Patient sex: F
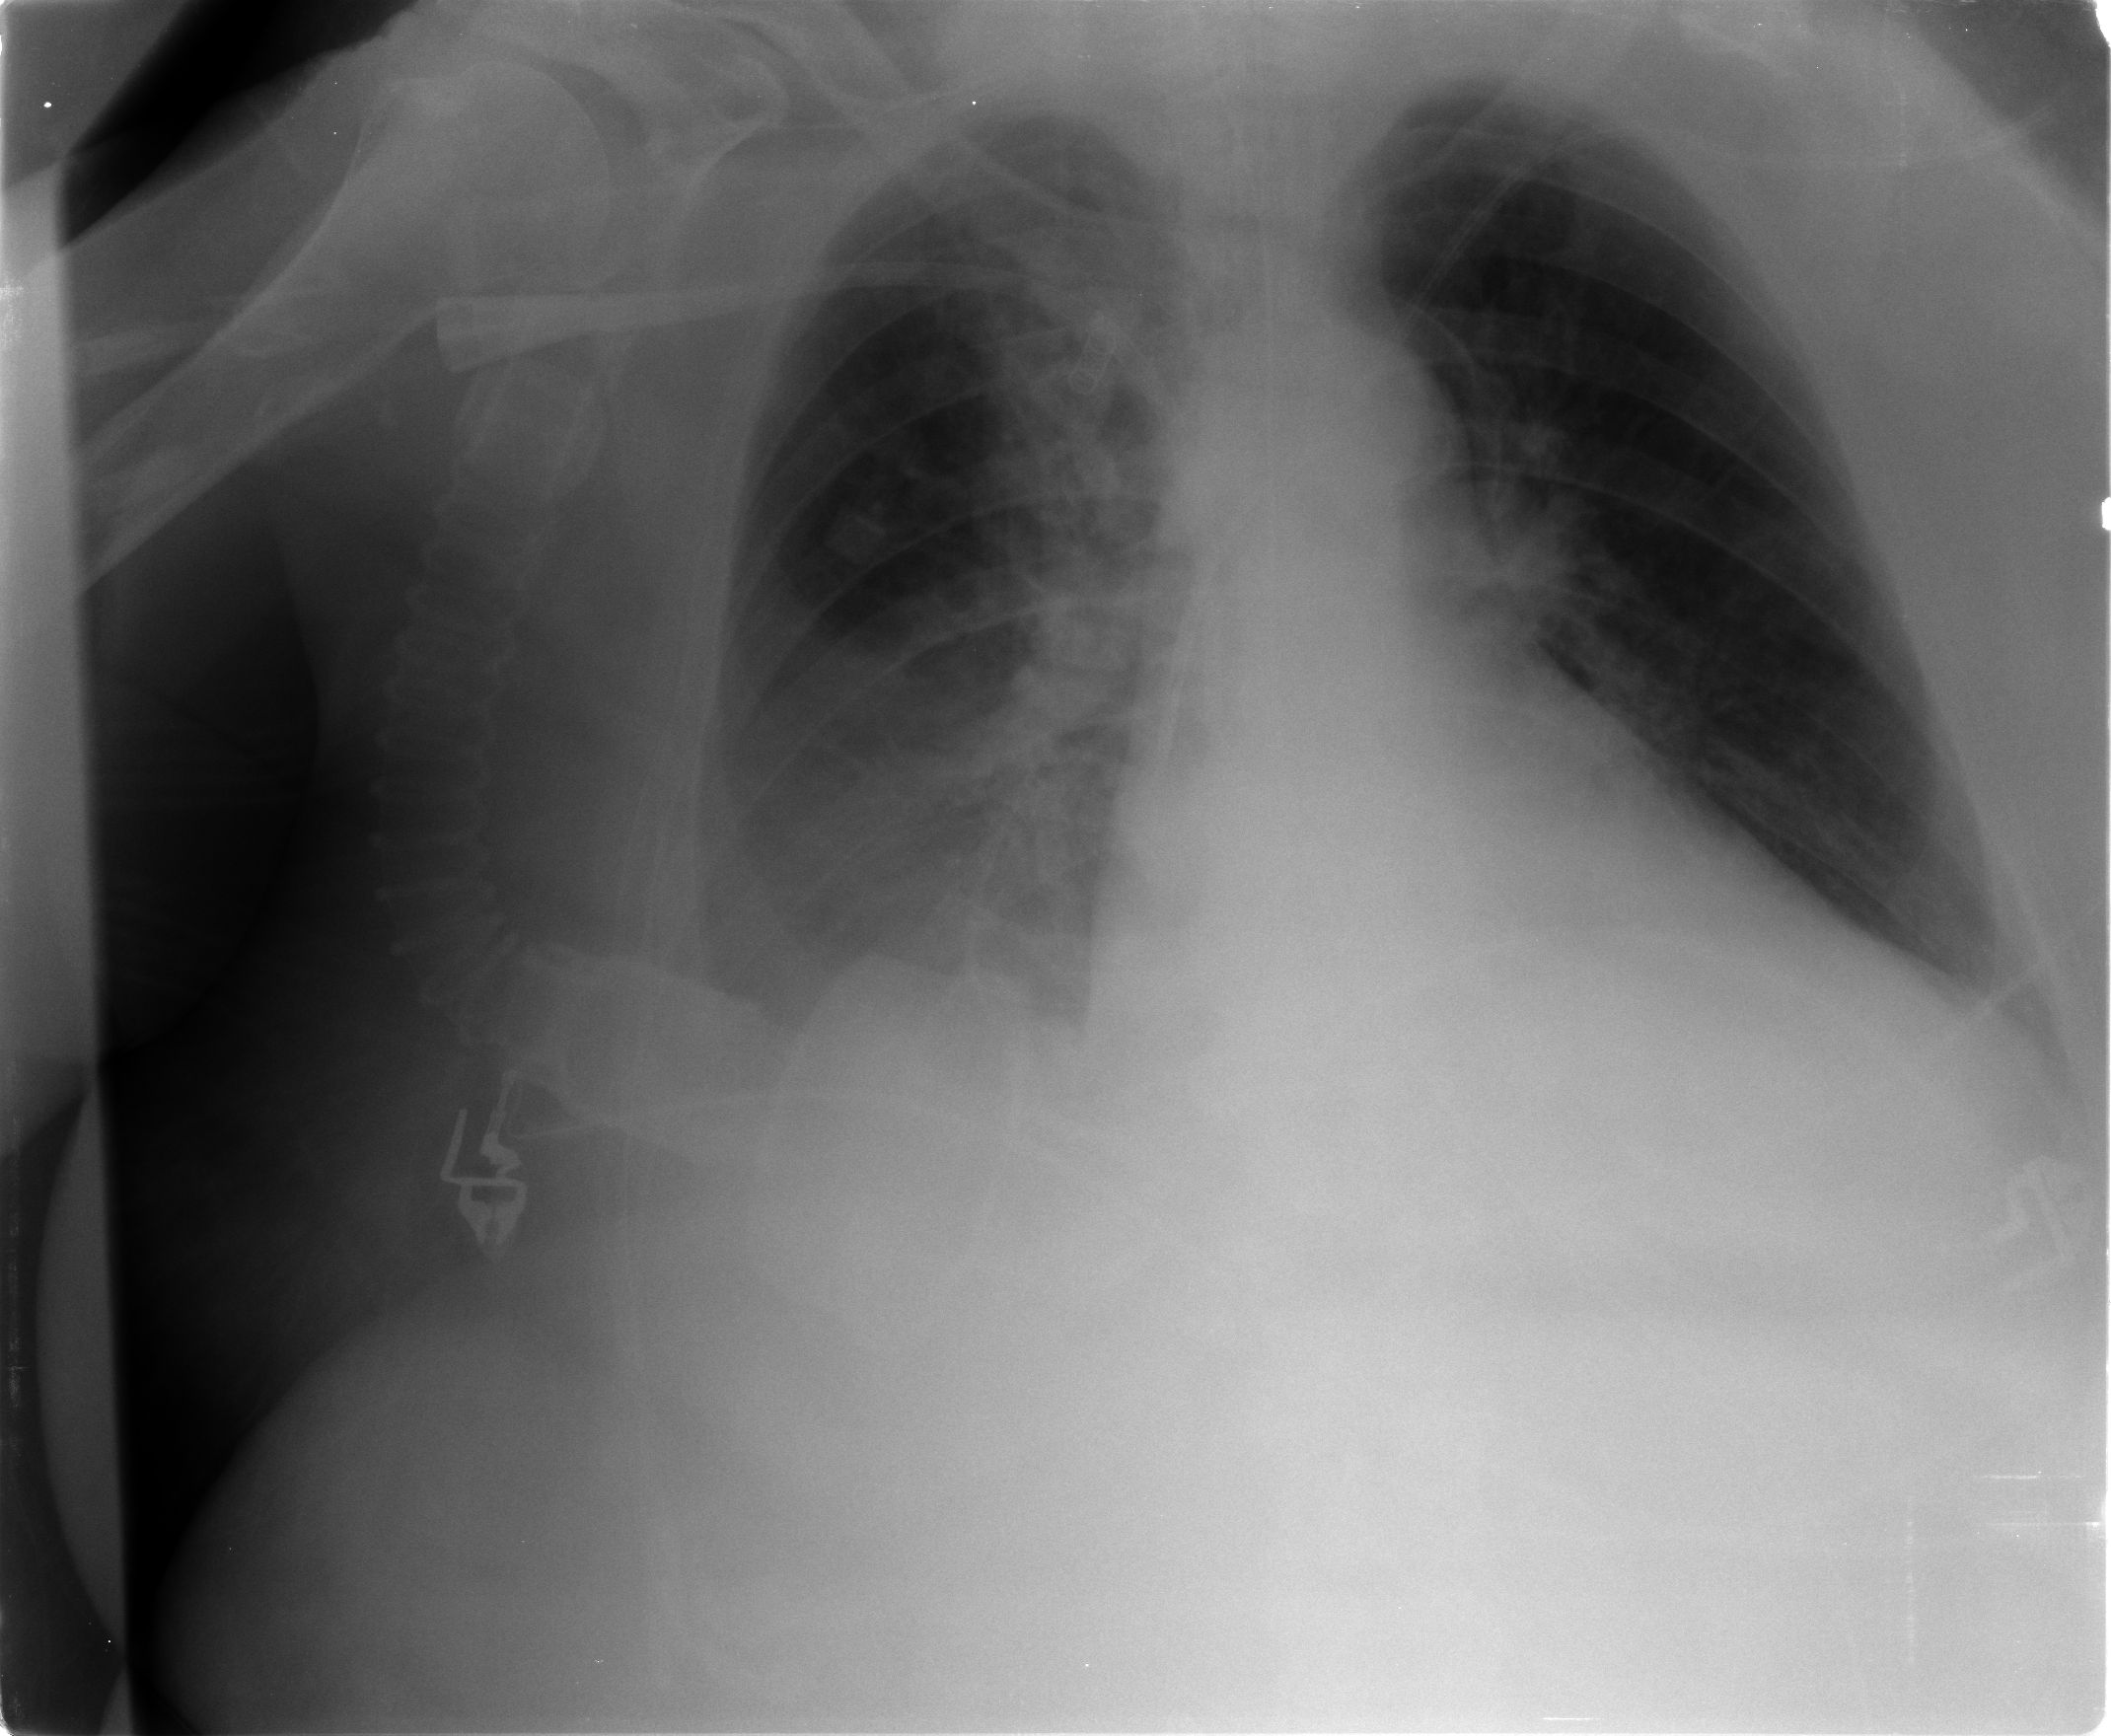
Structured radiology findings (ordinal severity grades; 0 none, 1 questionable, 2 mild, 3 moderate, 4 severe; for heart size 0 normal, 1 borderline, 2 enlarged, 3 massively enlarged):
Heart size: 2
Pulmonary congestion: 2
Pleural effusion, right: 3
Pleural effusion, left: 0
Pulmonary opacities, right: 0
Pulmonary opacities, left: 0
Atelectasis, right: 2
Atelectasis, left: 0